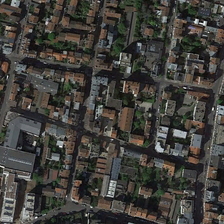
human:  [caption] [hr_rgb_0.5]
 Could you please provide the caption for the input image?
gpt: crowded houses are divided into several blocks by the streets .

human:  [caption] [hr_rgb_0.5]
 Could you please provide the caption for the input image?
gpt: many buildings and green trees are orderly together .

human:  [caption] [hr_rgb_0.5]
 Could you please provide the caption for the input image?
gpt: many buildings and green trees are orderly together .

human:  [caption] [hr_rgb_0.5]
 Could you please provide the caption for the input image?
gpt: crowded houses are divided into several blocks by the streets .

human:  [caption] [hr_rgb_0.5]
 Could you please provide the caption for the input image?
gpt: many buildings and green trees are orderly together .